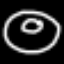
Label: donut